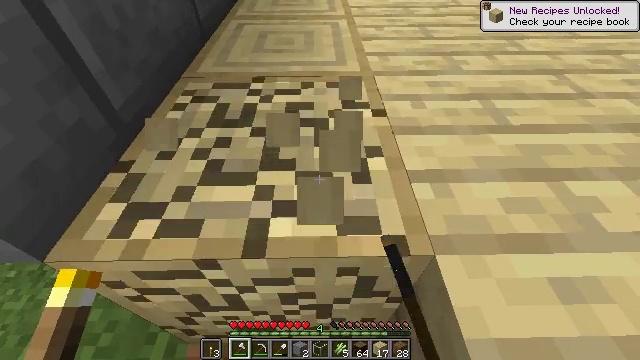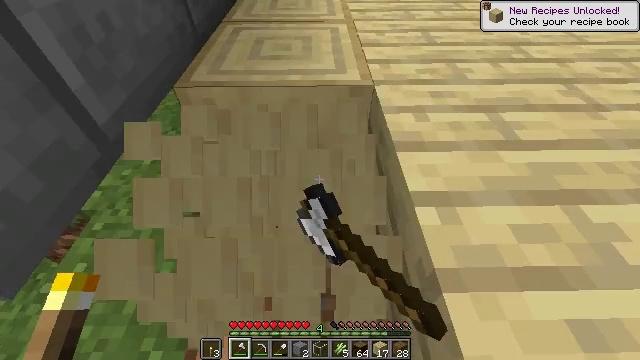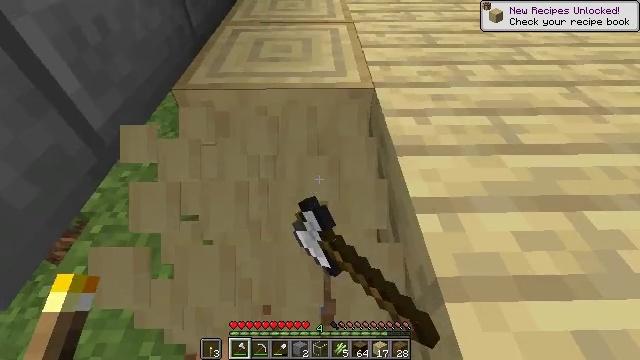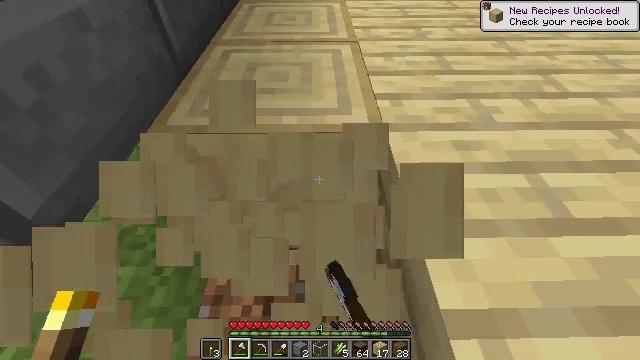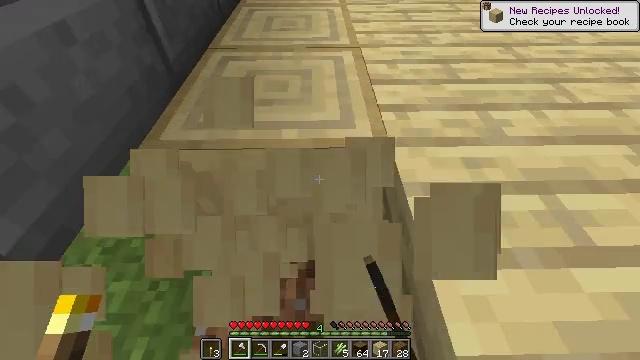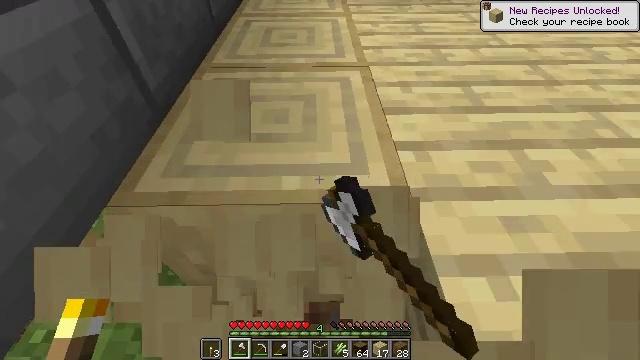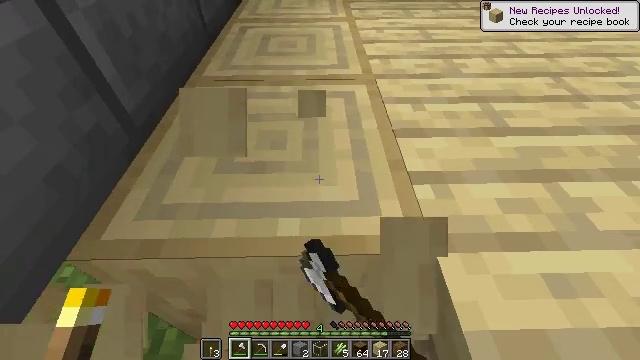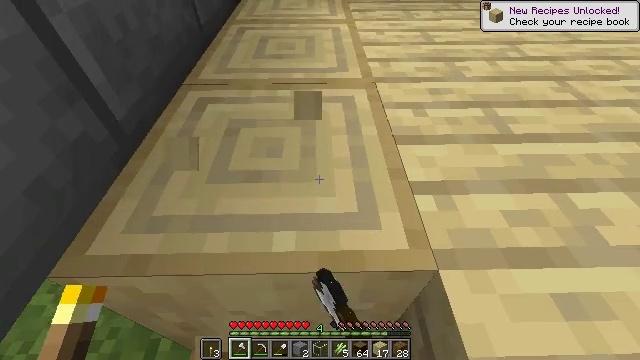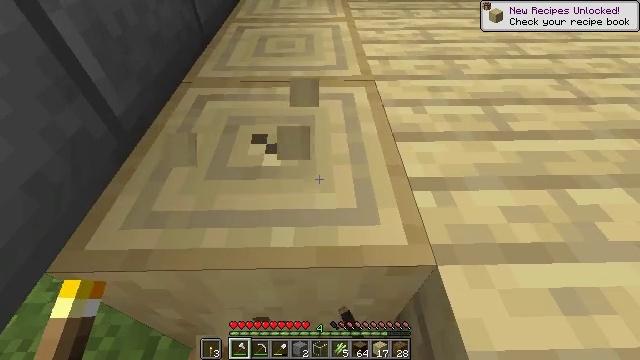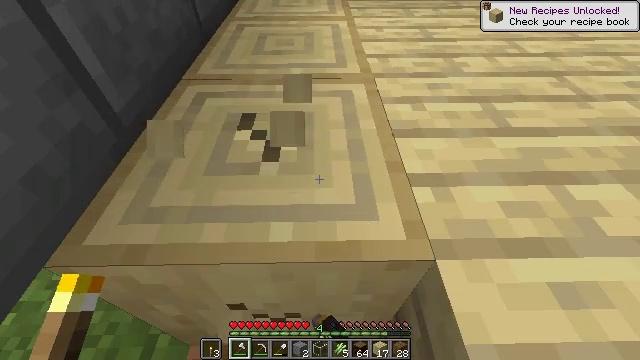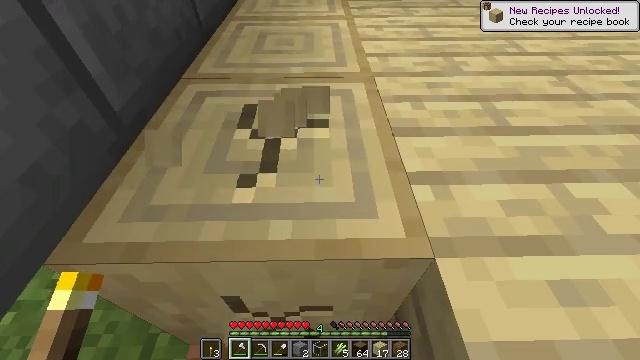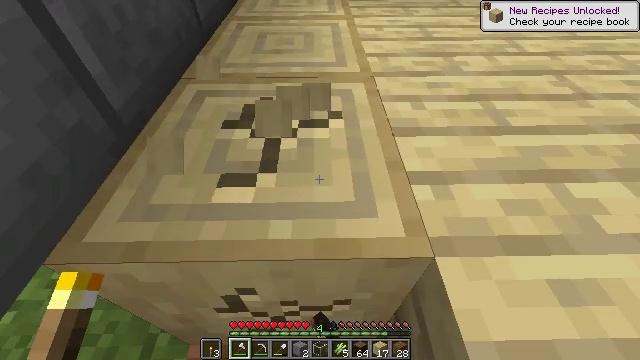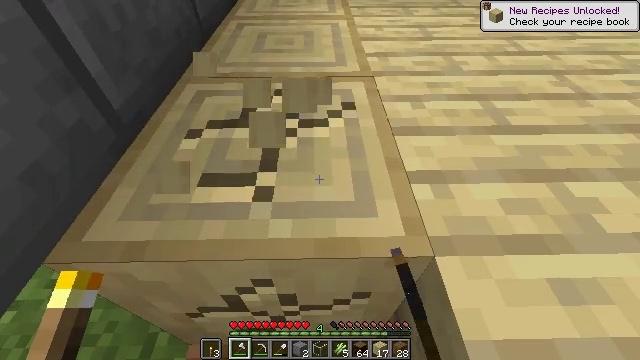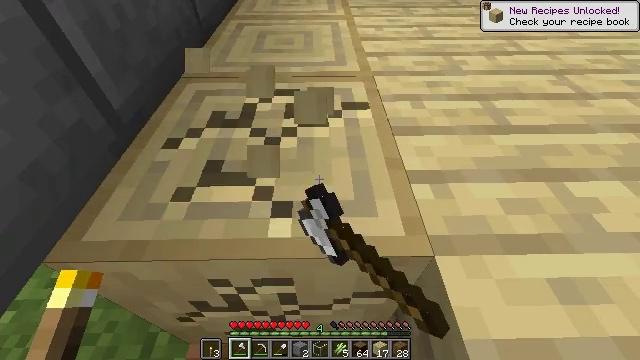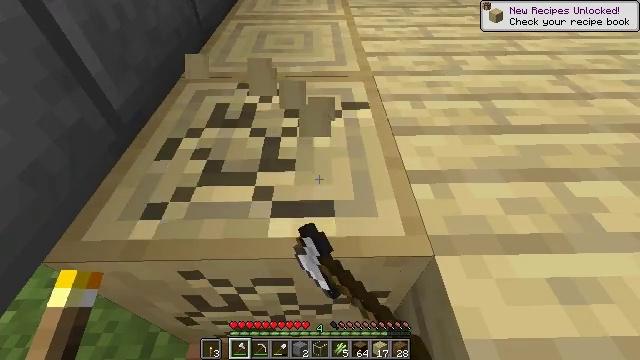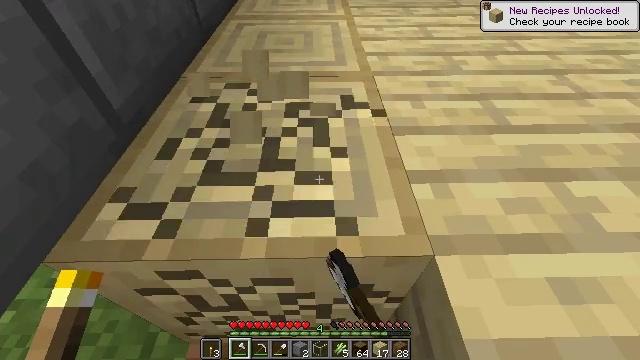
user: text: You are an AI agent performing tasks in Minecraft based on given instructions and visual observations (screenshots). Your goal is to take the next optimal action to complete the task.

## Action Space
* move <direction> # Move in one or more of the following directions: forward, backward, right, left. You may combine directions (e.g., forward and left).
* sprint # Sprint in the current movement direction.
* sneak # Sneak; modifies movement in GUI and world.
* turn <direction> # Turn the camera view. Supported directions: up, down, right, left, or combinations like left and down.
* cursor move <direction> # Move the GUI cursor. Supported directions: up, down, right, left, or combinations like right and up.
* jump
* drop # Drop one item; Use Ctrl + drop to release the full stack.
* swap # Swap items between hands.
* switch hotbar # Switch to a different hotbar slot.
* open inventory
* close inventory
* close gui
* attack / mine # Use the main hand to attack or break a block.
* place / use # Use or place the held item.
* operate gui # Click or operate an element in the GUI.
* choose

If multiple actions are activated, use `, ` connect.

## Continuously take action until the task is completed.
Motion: motion action
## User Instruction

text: Break the stripped birch log for wood.
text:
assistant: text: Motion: move forward, attack / mine
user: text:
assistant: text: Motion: move forward, attack / mine
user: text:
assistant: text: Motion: move forward, attack / mine
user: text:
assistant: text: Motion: move forward, attack / mine
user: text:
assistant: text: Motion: move forward, attack / mine
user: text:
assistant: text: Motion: move forward, attack / mine
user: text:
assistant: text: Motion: move forward, attack / mine
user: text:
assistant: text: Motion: move forward, attack / mine
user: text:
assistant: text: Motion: move forward, attack / mine
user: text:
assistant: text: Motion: move forward, attack / mine
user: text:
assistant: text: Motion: move forward, attack / mine
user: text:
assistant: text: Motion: move forward, attack / mine
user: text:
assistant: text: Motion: move forward, attack / mine
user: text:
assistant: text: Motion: move forward, attack / mine
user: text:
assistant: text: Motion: move forward, attack / mine
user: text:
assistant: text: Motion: move forward, attack / mine
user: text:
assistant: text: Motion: move forward, attack / mine
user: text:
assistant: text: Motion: move forward, attack / mine
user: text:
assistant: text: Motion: move forward, attack / mine
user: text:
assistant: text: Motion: move forward, attack / mine
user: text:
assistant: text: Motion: move forward, attack / mine
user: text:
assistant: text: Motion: move forward, attack / mine
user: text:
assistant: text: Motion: move forward, attack / mine
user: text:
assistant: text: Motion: move forward, attack / mine
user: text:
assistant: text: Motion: move forward, attack / mine
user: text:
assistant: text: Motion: move forward, attack / mine
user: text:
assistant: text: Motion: move forward, attack / mine
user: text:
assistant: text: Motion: move forward, attack / mine
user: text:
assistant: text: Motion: move forward, attack / mine
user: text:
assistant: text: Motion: move forward, attack / mine